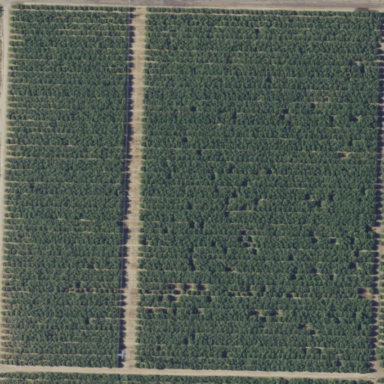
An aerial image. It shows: Almond orchard with rows of almond trees.